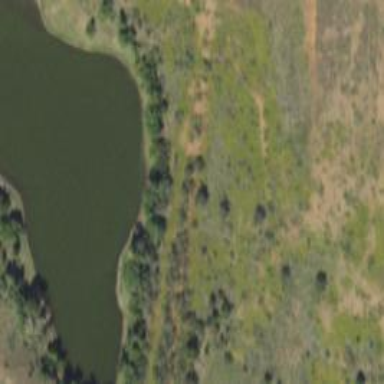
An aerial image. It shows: Reservoir area.